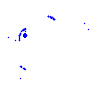
Particle: pion